Question: Following the documentation <URL> it states:
> The User ID is set at the property level. To find a property, click Admin, then select an account and a property. From the Property column, click then .
I've looked at this and the screenshot below shows that for my profile (using Universal Analytics), there is no option below .
- -

My site is definitely sending the user id to Google Analytics -- the <URL> Chrome extension gives the following output:
'''
Sent beacon:
v=1&_v=j18d&a=434892113&t=pageview&_s=1&dl=http%3A%2F%2Fread-able.com%2F&ul=en-us&de=UTF-8&dt=The%20Readability%20Test%20Tool&sd=24-bit&sr=1440x900&vp=1126x688&je=1&fl=12.0%20r0&_utma=1473<PHONE>.<PHONE>.<PHONE>.<PHONE>.7&_utmz=1473<PHONE>3.1.1.utmcsr%3D(direct)%7Cutmccn%3D(direct)%7Cutmcmd%3D(none)&_utmht=1396915192983&_u=MCCCg~&jid=600367557&cid=8189<PHONE>3&uid=ghi-456-rst&tid=UA-920590-2&z=833810348
adSenseId (&a) 434892113
apiVersion (&v) 1
clientId (&cid) 8189<PHONE>3
encoding (&de) UTF-8
flashVersion (&fl) 12.0 r0
hitType (&t) pageview
javaEnabled (&je) 1
joinId (&jid) 600367557
language (&ul) en-us
location (&dl) http://read-able.com/
screenColors (&sd) 24-bit
screenResolution (&sr) 1440x900
title (&dt) The Readability Test Tool
trackingId (&tid) UA-920590-2
userId (&uid) ghi-456-rst
viewportSize (&vp) 1126x688
Sent Display Join Beacon: (jid="600367557")
http://stats.g.doubleclick.net/collect?t=dc&aip=1&v=1&_v=j18d&tid=UA-920590-2&cid=8189<PHONE>3&jid=600367557&z=<PHONE>
apiVersion (&v) 1
trackingId (&tid) UA-920590-2
clientId (&cid) 8189<PHONE>3
joinId (&jid) 600367557
'''
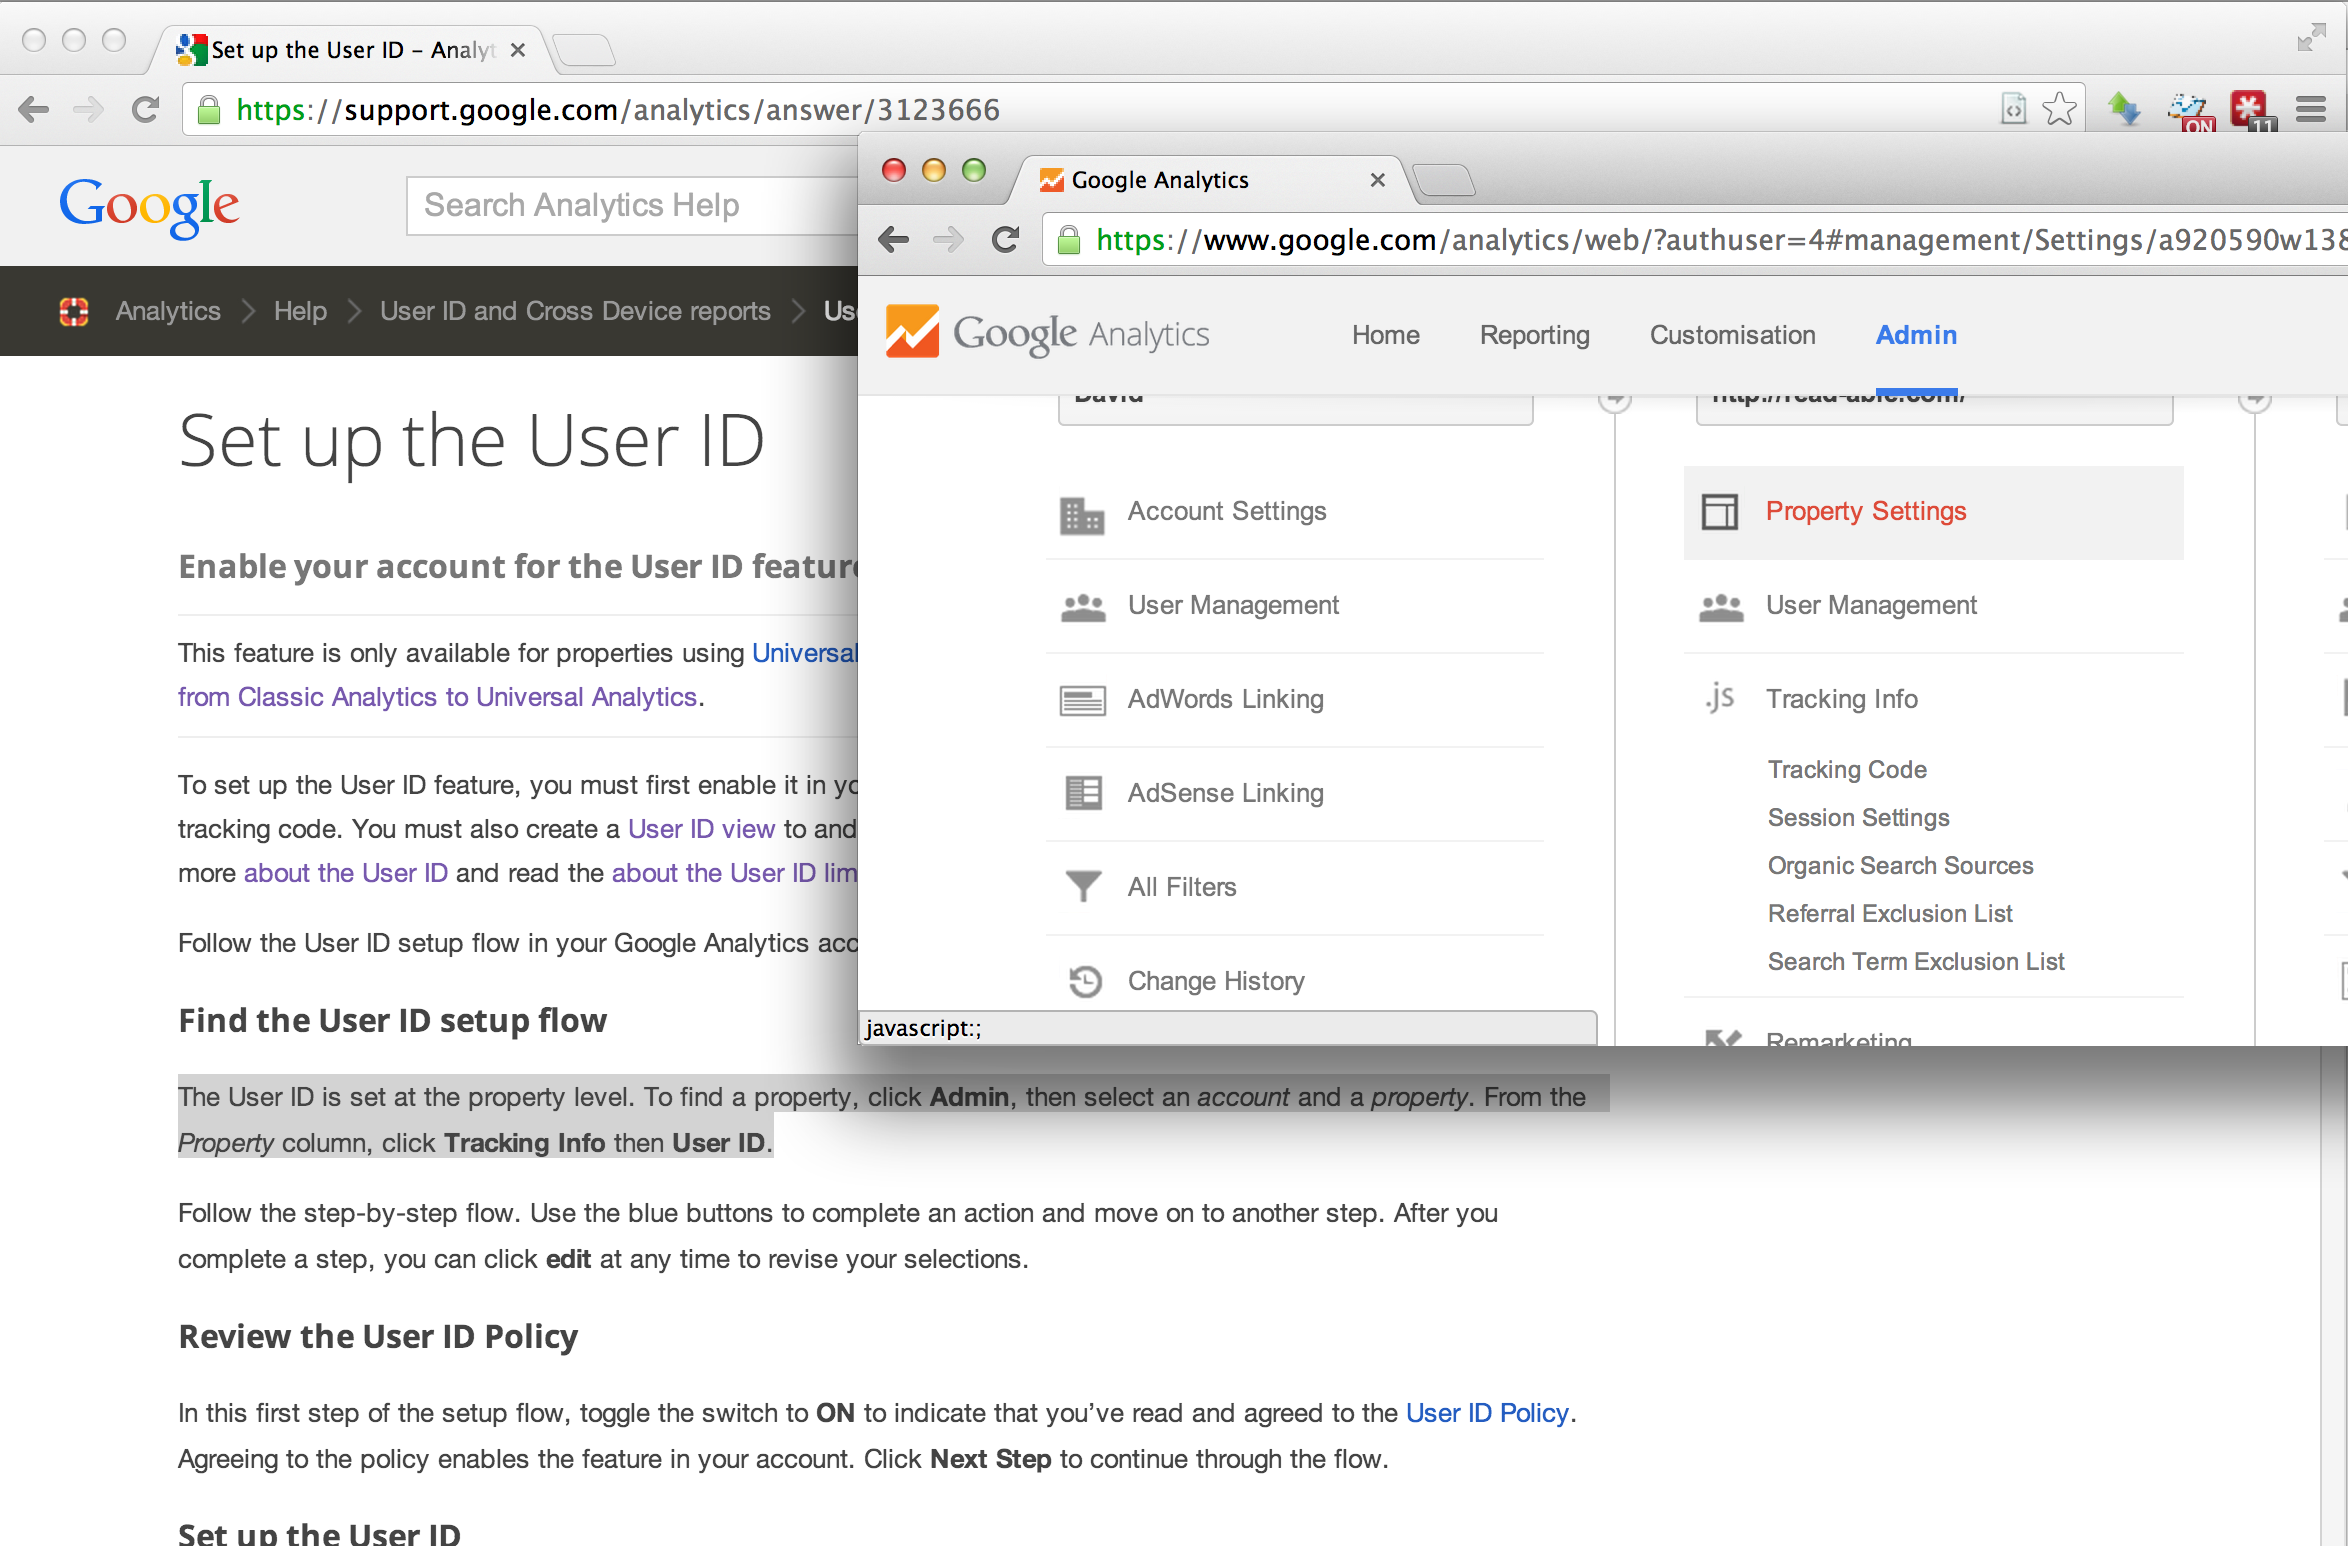
Answer: I found this same question here <URL>
And apparantly the functionality is not completely rolled out to all accounts yet.
---
The April 2 post "<URL>" on the Google Analytics blog says:
> We're also gradually rolling out the User ID feature to help you better understand your customers' full journey.